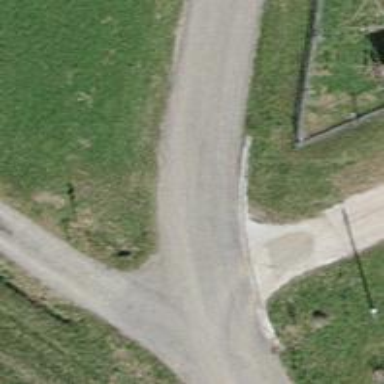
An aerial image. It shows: Unclassified road with asphalt surface.